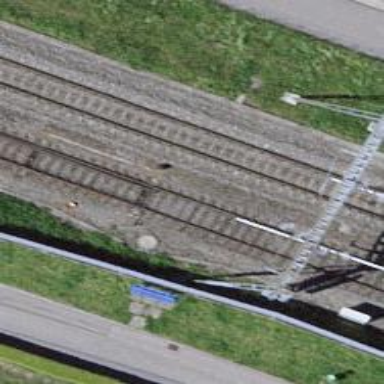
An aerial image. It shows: Railway switch.